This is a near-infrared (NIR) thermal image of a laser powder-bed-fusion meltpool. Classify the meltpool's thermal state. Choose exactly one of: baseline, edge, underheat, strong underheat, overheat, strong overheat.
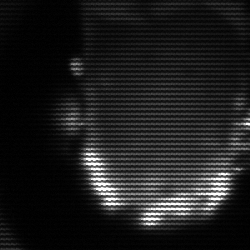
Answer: baseline